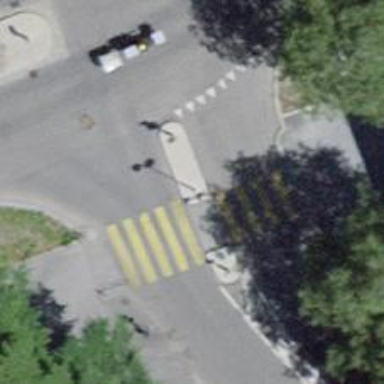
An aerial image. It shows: Marked footway crossing with pedestrian island.